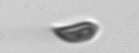
Label: Cryptophyta